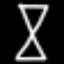
Label: hourglass